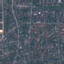
Land use / land cover: Residential